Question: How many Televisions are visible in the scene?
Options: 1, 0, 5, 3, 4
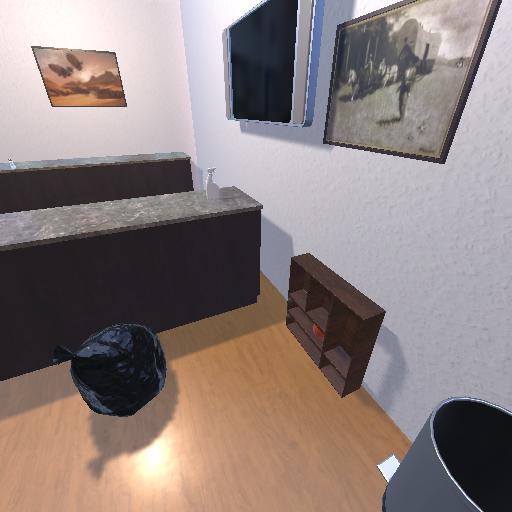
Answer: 1